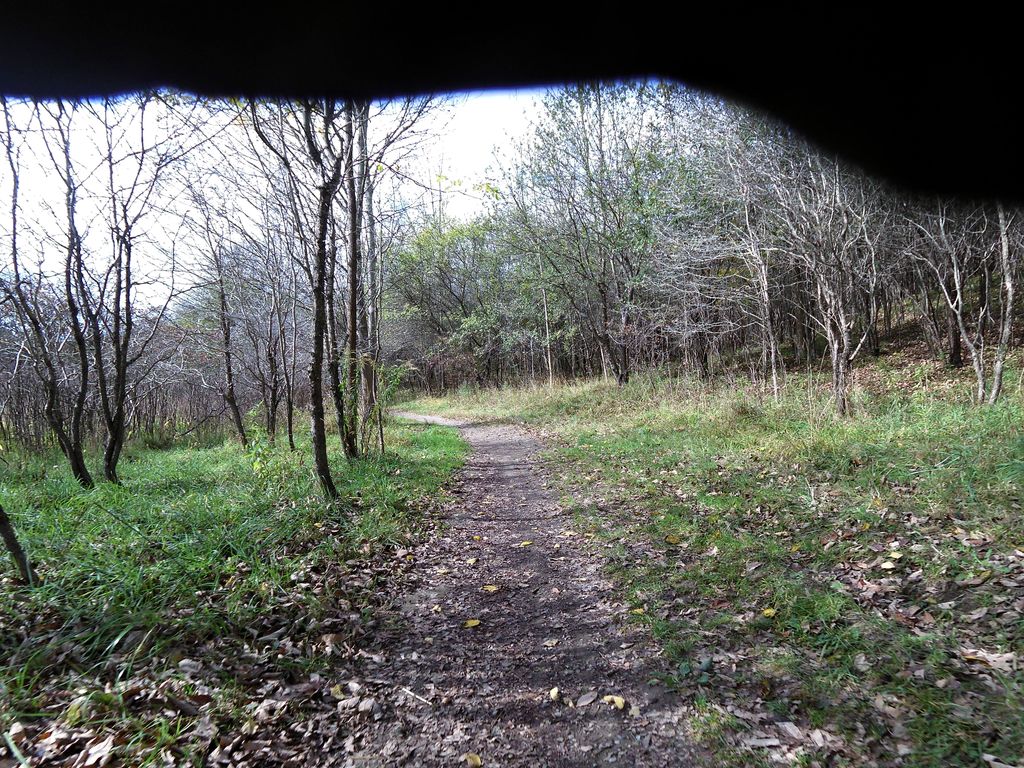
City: hamilton